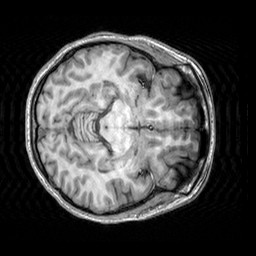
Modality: T1w
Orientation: axial
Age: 25
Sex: female
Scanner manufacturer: siemens
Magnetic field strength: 3 T
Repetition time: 2.3 s
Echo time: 0.00303 s